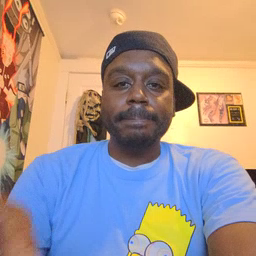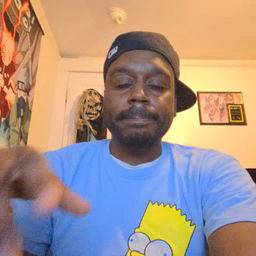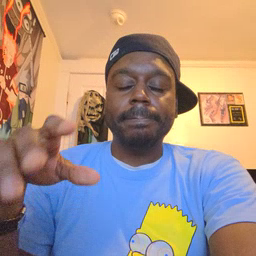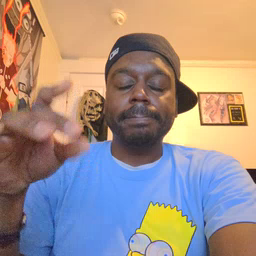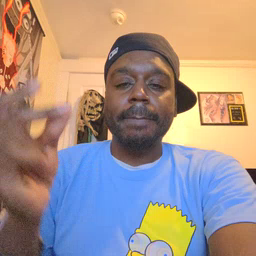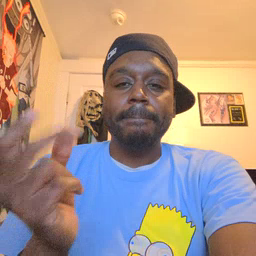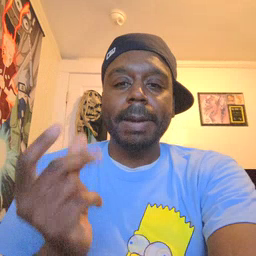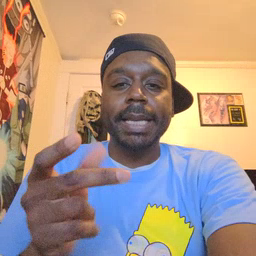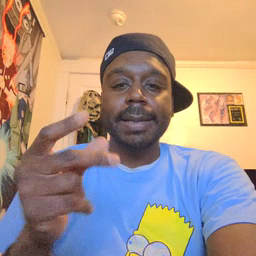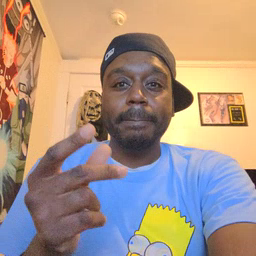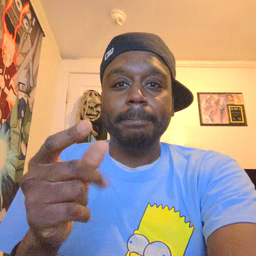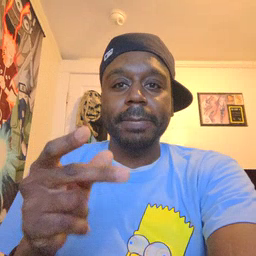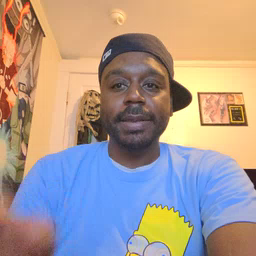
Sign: puppy